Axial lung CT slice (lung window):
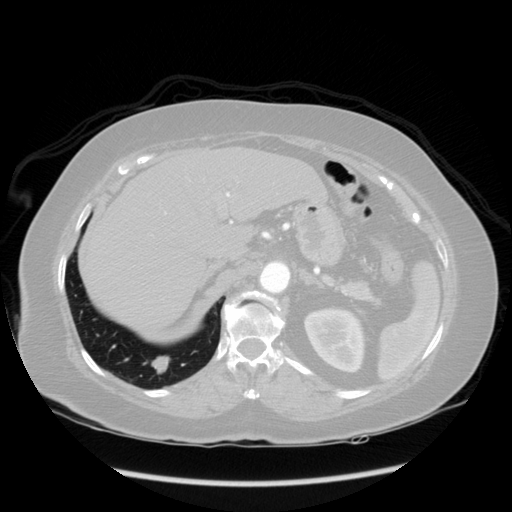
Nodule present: yes
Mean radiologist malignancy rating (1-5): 4.5